Aerial crown-view tile of a tropical tree (Barro Colorado Island, Panama), acquired 20250616:
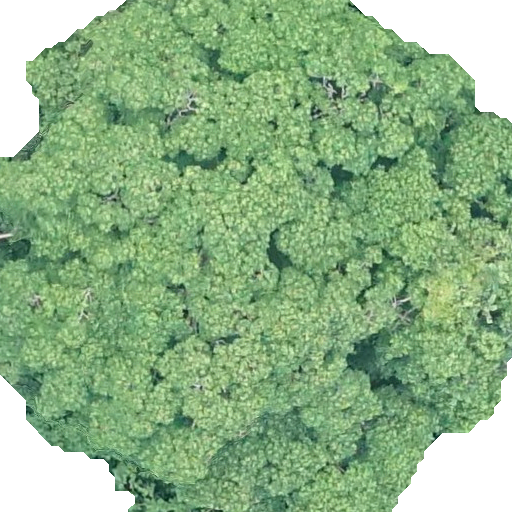
Species: Hura crepitans
GBIF accepted scientific name: Hura crepitans
Crown area: 388.292 m²